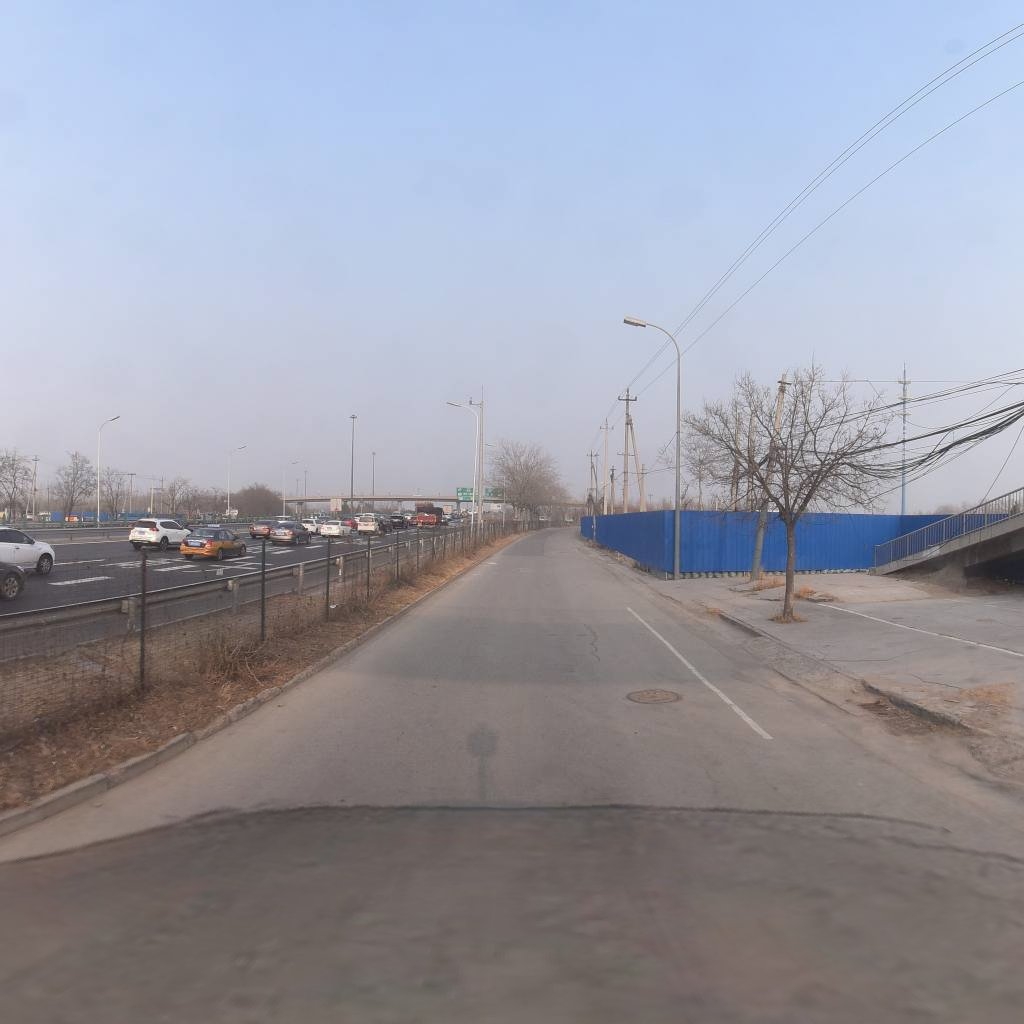
Region: Chaoyang
Road damage annotations: longitudinal crack, manhole cover